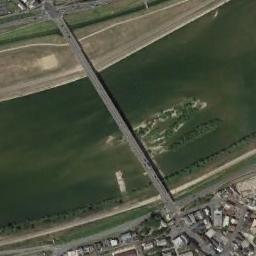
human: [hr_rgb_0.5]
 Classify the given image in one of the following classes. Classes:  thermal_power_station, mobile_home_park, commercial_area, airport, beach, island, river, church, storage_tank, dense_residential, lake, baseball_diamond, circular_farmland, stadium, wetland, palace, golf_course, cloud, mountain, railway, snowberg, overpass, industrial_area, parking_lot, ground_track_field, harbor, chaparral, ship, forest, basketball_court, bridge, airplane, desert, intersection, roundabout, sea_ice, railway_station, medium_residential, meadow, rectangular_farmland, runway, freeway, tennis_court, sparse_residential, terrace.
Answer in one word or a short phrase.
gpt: bridge